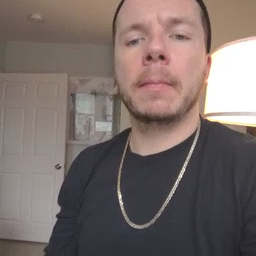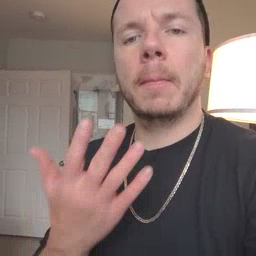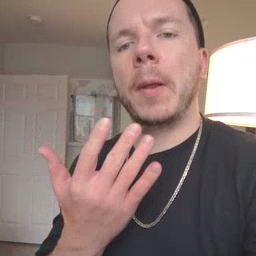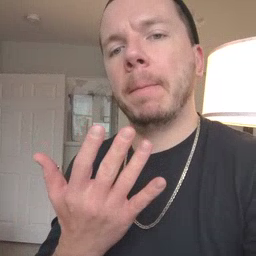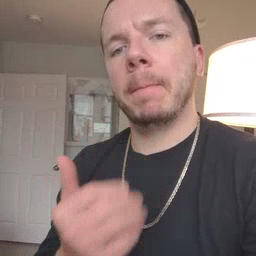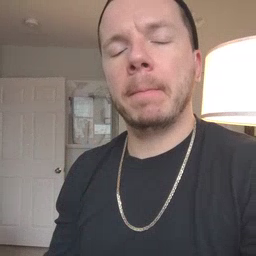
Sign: wait